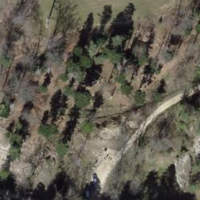
EUNIS habitat code: 41
Species observed at this site:
Lathyrus vernus
Geum rivale
Mentha aquatica
Typha latifolia
Tussilago farfara
Lamium maculatum